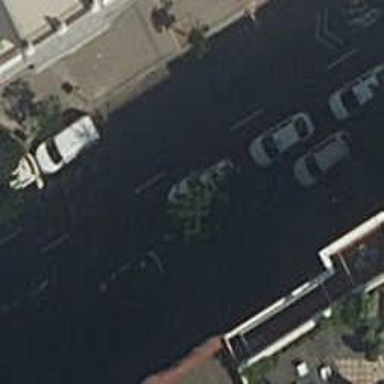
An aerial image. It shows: Taxi stand.